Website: bh-photo
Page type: order-tracking
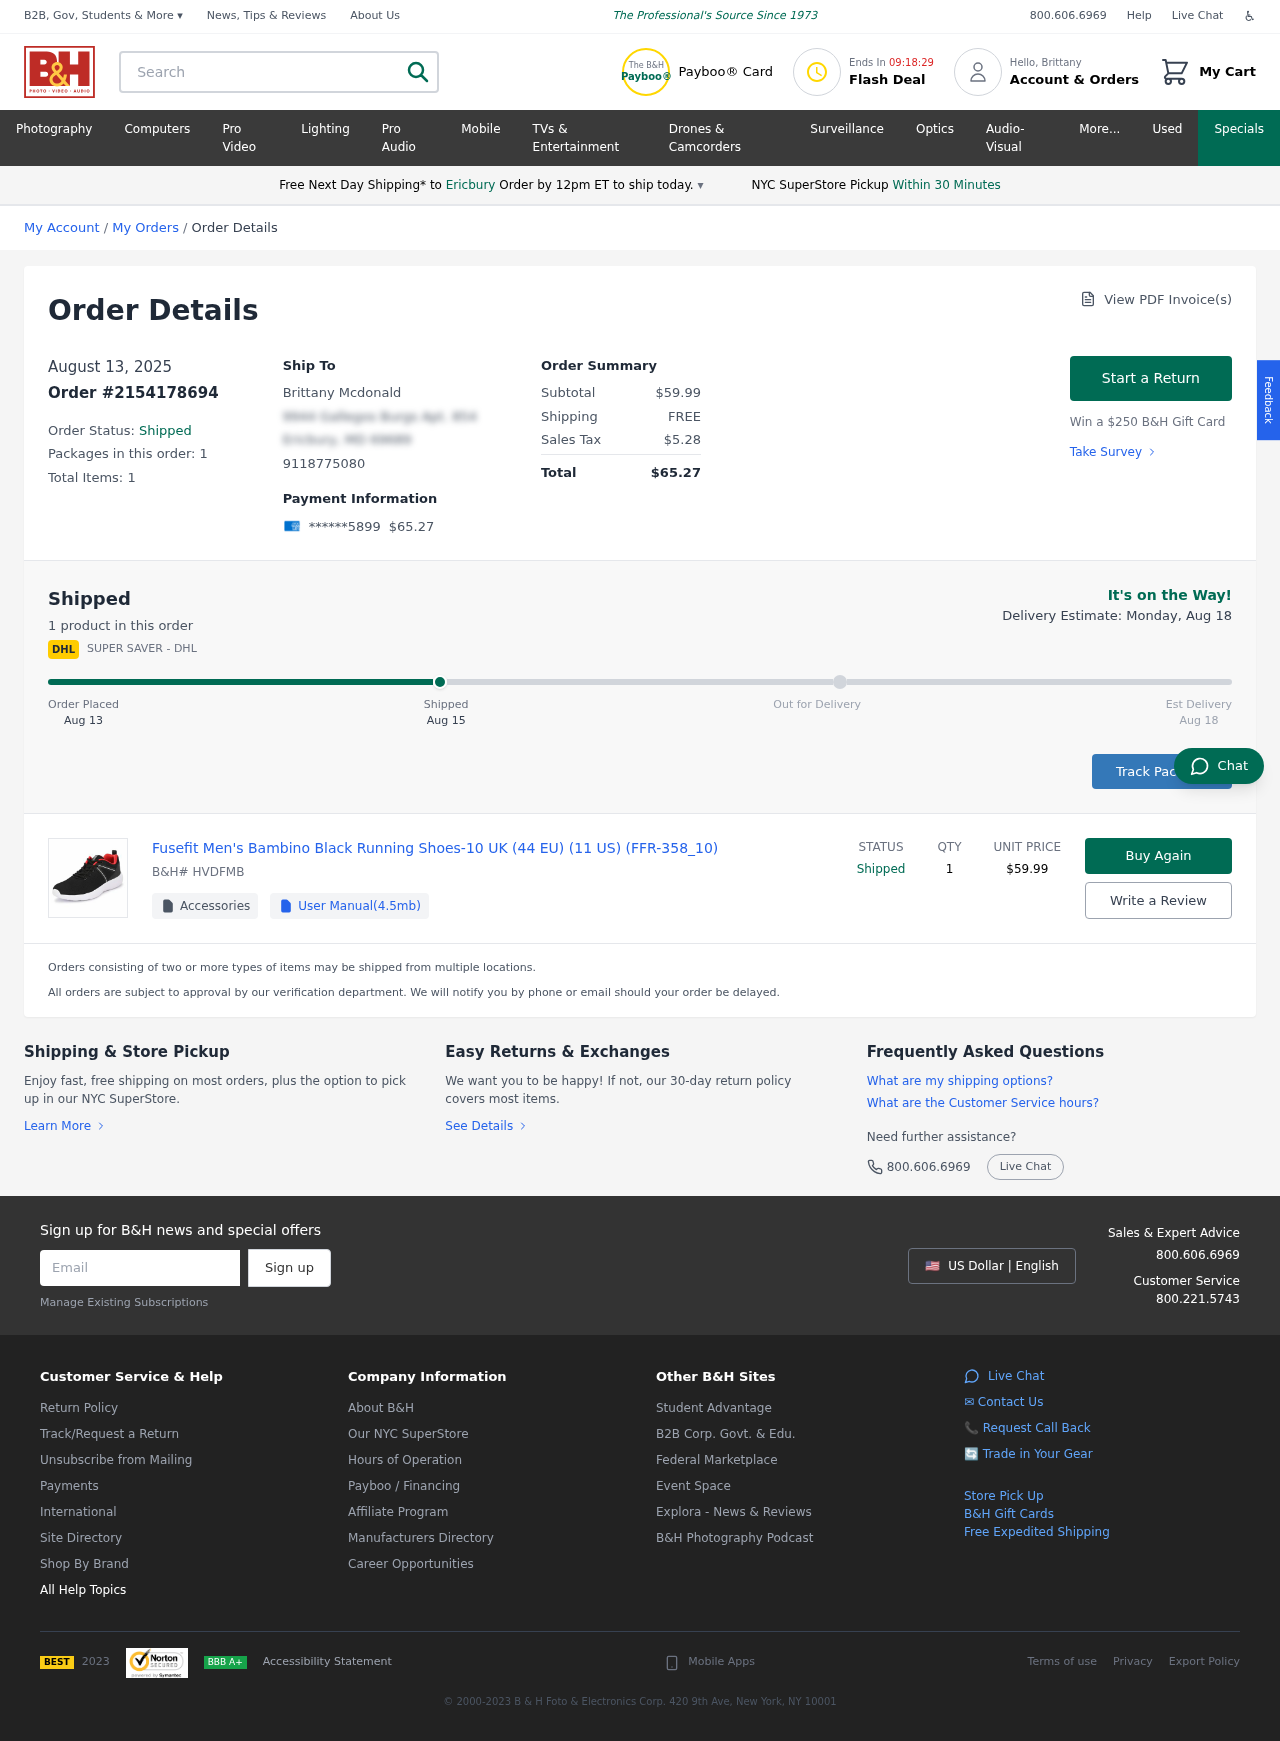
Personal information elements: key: PII_CARD_LAST4
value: ******5899
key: PII_CITY
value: Ericbury
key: PII_EMAIL
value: brittanymcdonald@gmail.com
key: PII_FIRSTNAME
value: Brittany
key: PII_FULLNAME
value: Brittany Mcdonald
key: PII_PHONE
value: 9118775080
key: PII_STREET
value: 9944 Gallegos Burgs Apt. 854
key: PII_CITY_STATE_ZIP
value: Ericbury, MD 69689
Product elements: key: PRODUCT1_NAME
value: Fusefit Men's Bambino Black Running Shoes-10 UK (44 EU) (11 US) (FFR-358_10)
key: PRODUCT1_PRICE
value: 59.99
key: PRODUCT1_QUANTITY
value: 1
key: PRODUCT1_SKU
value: HVDFMB
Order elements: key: ORDER_DATE
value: Aug 13
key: ORDER_DATE
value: August 13, 2025
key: ORDER_ID
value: Order #2154178694
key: ORDER_NUM_PACKAGES
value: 1
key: ORDER_NUM_ITEMS
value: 1
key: ORDER_NUM_ITEMS
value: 1 product
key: ORDER_TOTAL
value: $65.27
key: ORDER_SUBTOTAL
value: $59.99
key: ORDER_SHIPPING_COST
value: FREE
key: ORDER_TAX
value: $5.28
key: ORDER_DELIVERY_DATE
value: Aug 18
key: ORDER_DELIVERY_DATE
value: Delivery Estimate: Monday, Aug 18
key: ORDER_SHIPPING_DATE
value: Aug 15
Search elements: key: HEADER_SEARCH
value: Search